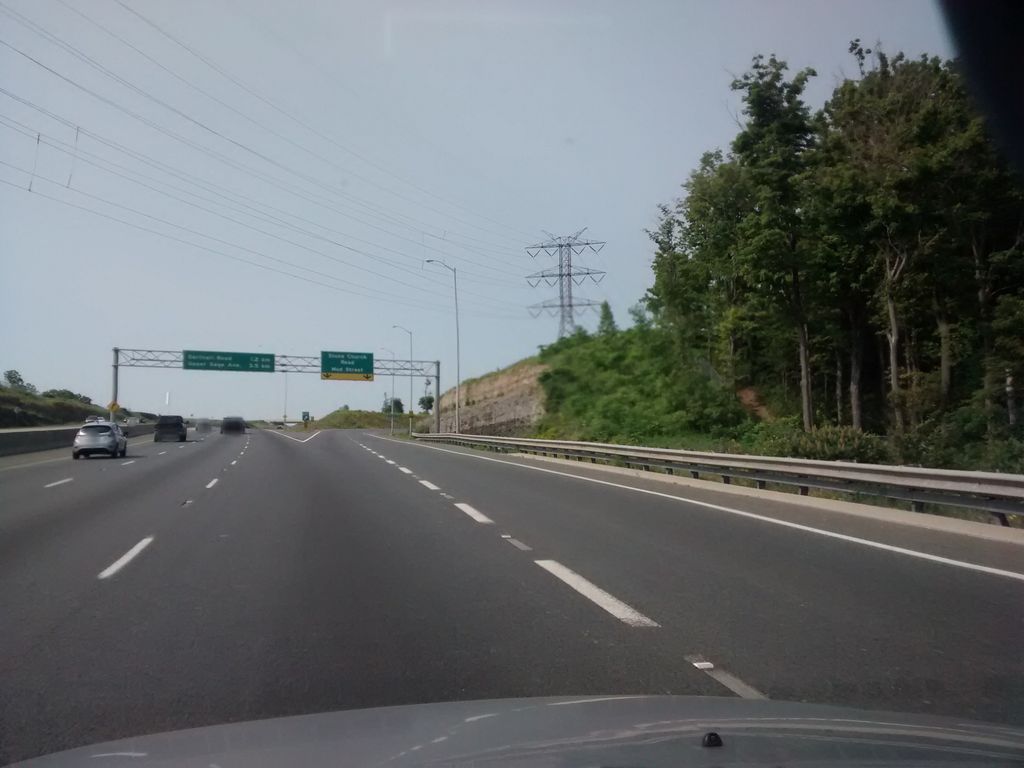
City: hamilton